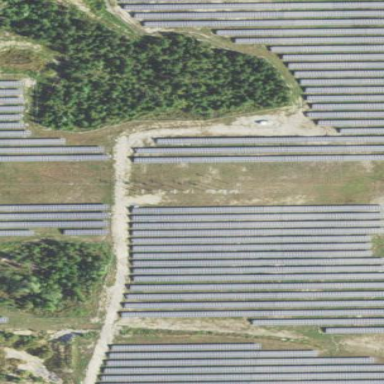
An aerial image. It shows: Solar photovoltaic power plant surrounded by fence.